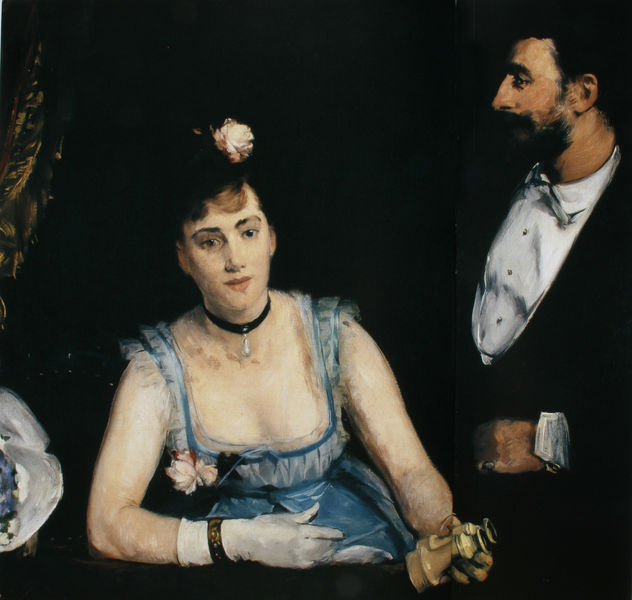
Titel: Theaterloge im Théâtre des Italiens
Künstler: Eva Gonzalès
Standort: Paris
Institution: Musée d'Orsay
Schlagwörter: blau, dunkel, gemälde, hand, haut, kopf, mann, schatten, weiß, gelb, impressionismus, mädchen, ocker, ausschnitt, blume, blumen, braun, brust, busen, decolte, degas, finger, frankreich, frau, frisur, haar, handschuh, handschuhe, hell, hintergrund, kleid, licht, mund, nase, ohr, profil, renoir, schmuck, schwarz, stirn, blick, blüte, blüten, dame, rose, beige, malerei, schleife, anzug, bart, hemd, jacke, jung, arme, augen, band, falten, gesicht, haarschmuck, halten, kragen, samt, spitze, trauer, vollbart, hals, portrait, vorhang, auge, figur, haare, sitzend, stehend, paar, oper, publikum, theater, augenbrauen, dekolletee, dekollte, dekoltee, lippen, ohren, perle, rosa, schulter, seide, pony, balkon, lächeln, sommer, halsband, zuschauer, warm, kette, loge, frack, detail, manet, melancholie, nachdenklich, rüschen, kropfband, fliege, weste, ring, oberarm, blumenstrauß, schauspiel, blütenblätter, stolz, balustrade, manschette, liebespaar, ehepaar, armband, armreif, anhänger, unterarm, verliebt, wach, smoking, trägerkleid, hamd, kühl, reif, anstecknadel, fernglas, opernglas, schief, träger, tropfen, decollté, tief, siegelring, seidenband, gelockt, enganliegend, scahtten, samtband, frau mann, vorhemd, augen braun, bise, eduard manet, tränenförmiger anhänger, édouard manet, operglas